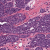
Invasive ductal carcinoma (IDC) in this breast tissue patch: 0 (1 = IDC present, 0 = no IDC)